RGB frame:
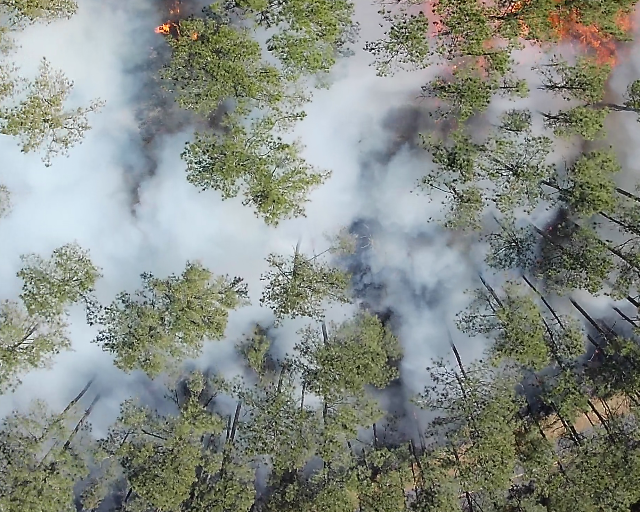
Thermal frame:
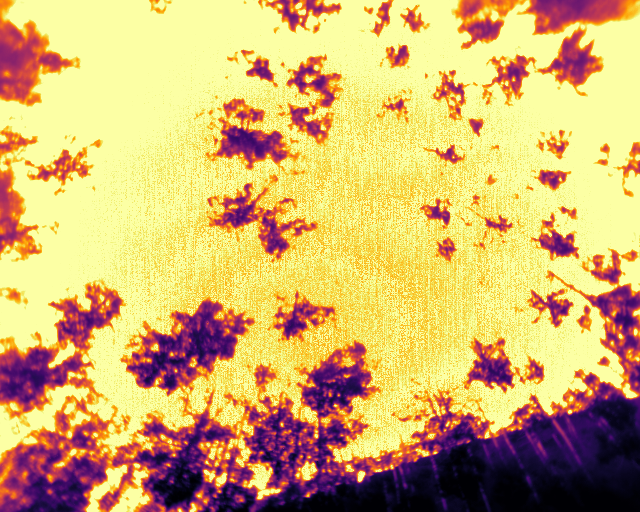
Captured: 2026-02-27 02:35:45
Pixels at or above 80 °C: 300613 (fraction of frame: 0.9174)